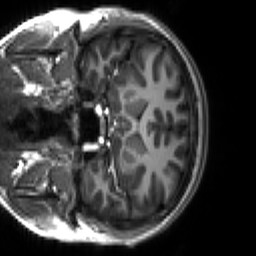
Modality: T1w
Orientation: coronal
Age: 19
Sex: male
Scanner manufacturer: siemens
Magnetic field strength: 3 T
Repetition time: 2.3 s
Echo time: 0.00267 s